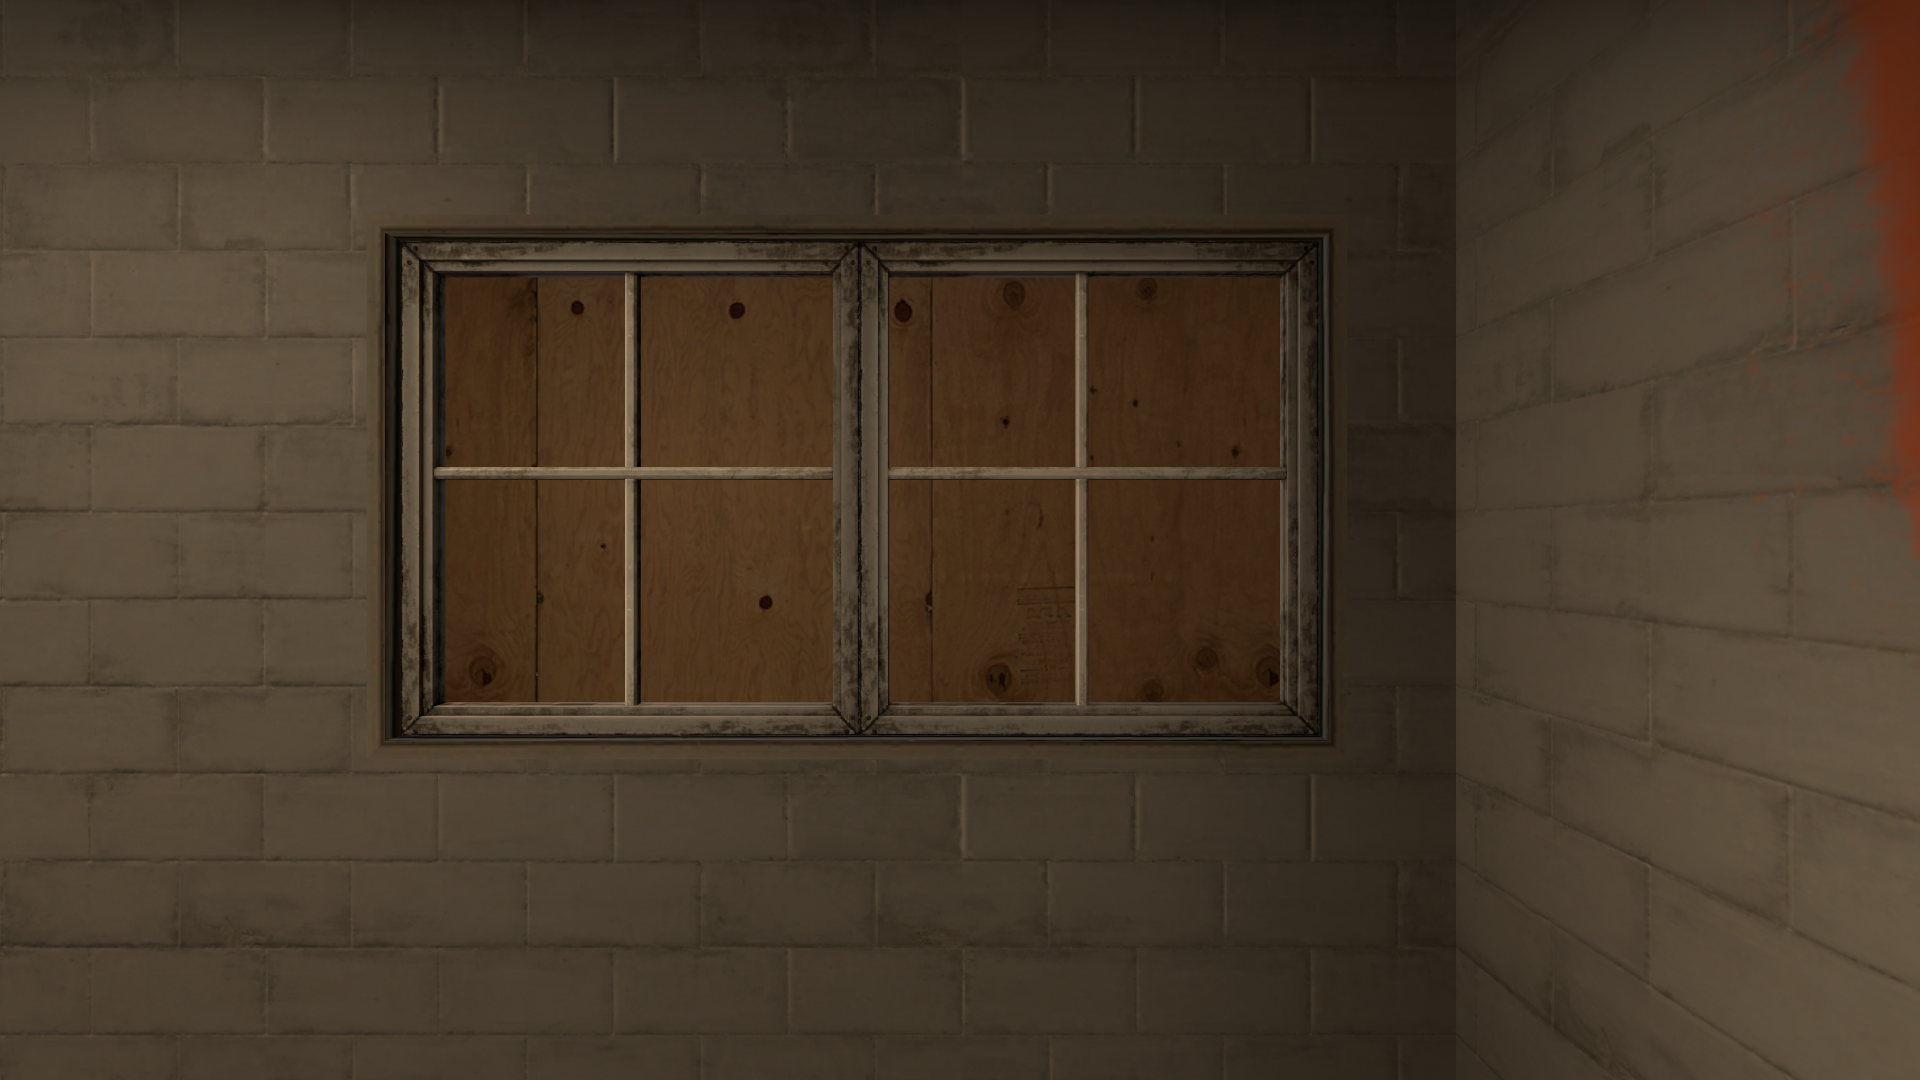
Map: de_train